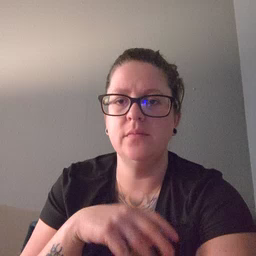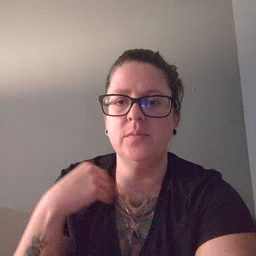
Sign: snow